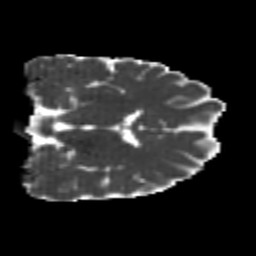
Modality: MD
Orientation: coronal
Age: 22
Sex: male
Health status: healthy
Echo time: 0.074 s